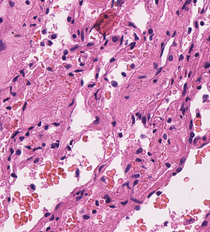
Tumor epithelial tissue: no
Tumor-associated stroma tissue: no
Normal tissue: yes